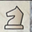
Piece: wN